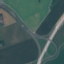
Land use / land cover class: Highway